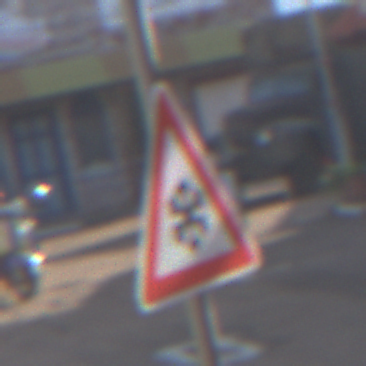
Verkehrszeichen: SchneeOderEisglaette
Umgebung: Outdoor, Special
Tageszeit: MorningAfternoon
Wetter: PartlyCloudy
Licht: Natural
Jahreszeit: NotSpecified
Kontrast: HighContrast